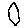
Label: hexagon